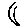
Label: moon